Question: I'm creating a menu with a header background image. Now I created a text button (the green Aphryv thing) but I can't move it. I tried: margin, text-align.
You can see were the box is now and were I want it.

My code :
'''
.full-header {
width: 100%;
height: 500px;
background: url(img/header-bg.jpg) no-repeat center center fixed;
-webkit-background-size: cover;
-moz-background-size: cover;
-o-background-size: cover;
background-size: cover;
}
.header {
width: 100%;
height: 60px;
background: rgba(0, 0, 0, 0.45);
}
.nav {
text-align: center;
}
.nav ul li {
display: inline;
padding: 20px 10px;
line-height: 55px;
}
.nav ul li a {
text-decoration: none;
color: #fff;
font-family: 'Source Sans Pro', Arial, sans-serif;
font-size: 35px;
}
.button {
font-family: Arial;
color: #ffffff;
font-size: 30px;
background: #8edd63;
padding: 10px 20px 10px 20px;
text-decoration: none;
display: inline-block;
text-align: center;
}
'''
'''
<div class="full-header">
<div class="header">
<div class="nav">
<ul>
<li><a href="#">Home</a></li>
<li><a href="#">Work</a></li>
<li><a href="#">About Me</a></li>
<li><a href="#">Contact</a></li>
</ul>
</div>
</div>
<div class="button">Aphryv</div>
</div>
'''
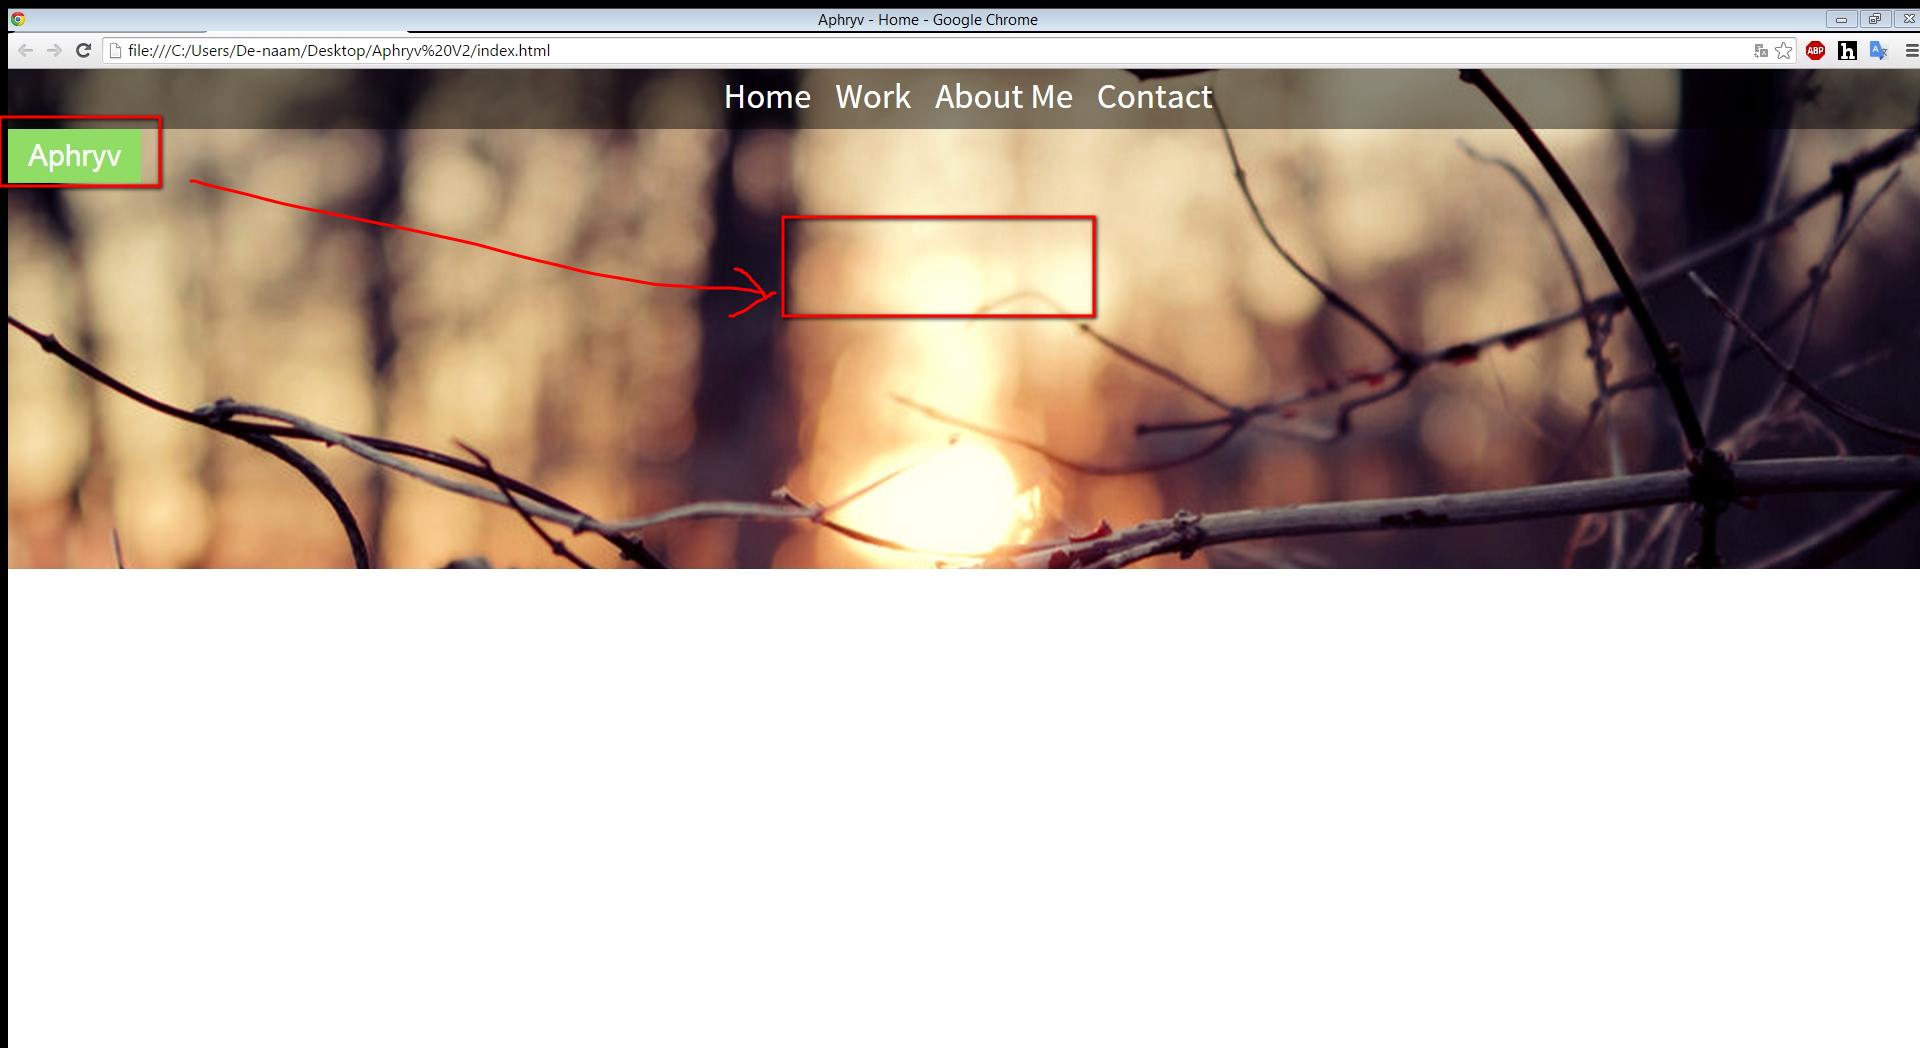
Answer: The problem is the code:
'''
display: inline-block;
'''
You need to remove it, give the text a width, and then use margins to position it.
Example:
<URL>